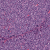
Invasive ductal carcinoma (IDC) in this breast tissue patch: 1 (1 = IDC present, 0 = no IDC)